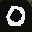
Label: 0